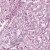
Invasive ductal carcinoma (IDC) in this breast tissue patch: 1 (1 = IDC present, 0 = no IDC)